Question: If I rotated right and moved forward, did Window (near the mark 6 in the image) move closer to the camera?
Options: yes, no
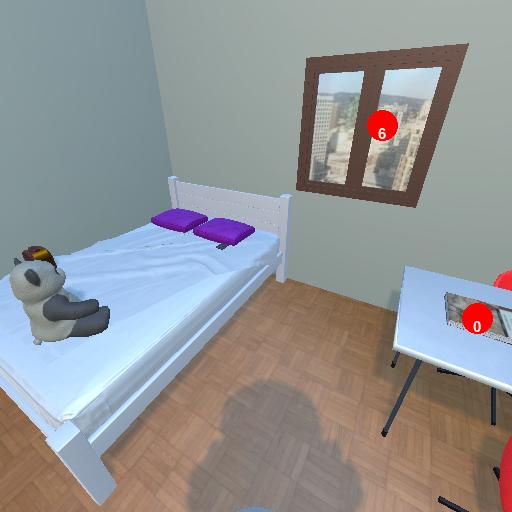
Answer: yes